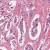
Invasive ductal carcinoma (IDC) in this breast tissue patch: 1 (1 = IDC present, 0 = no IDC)